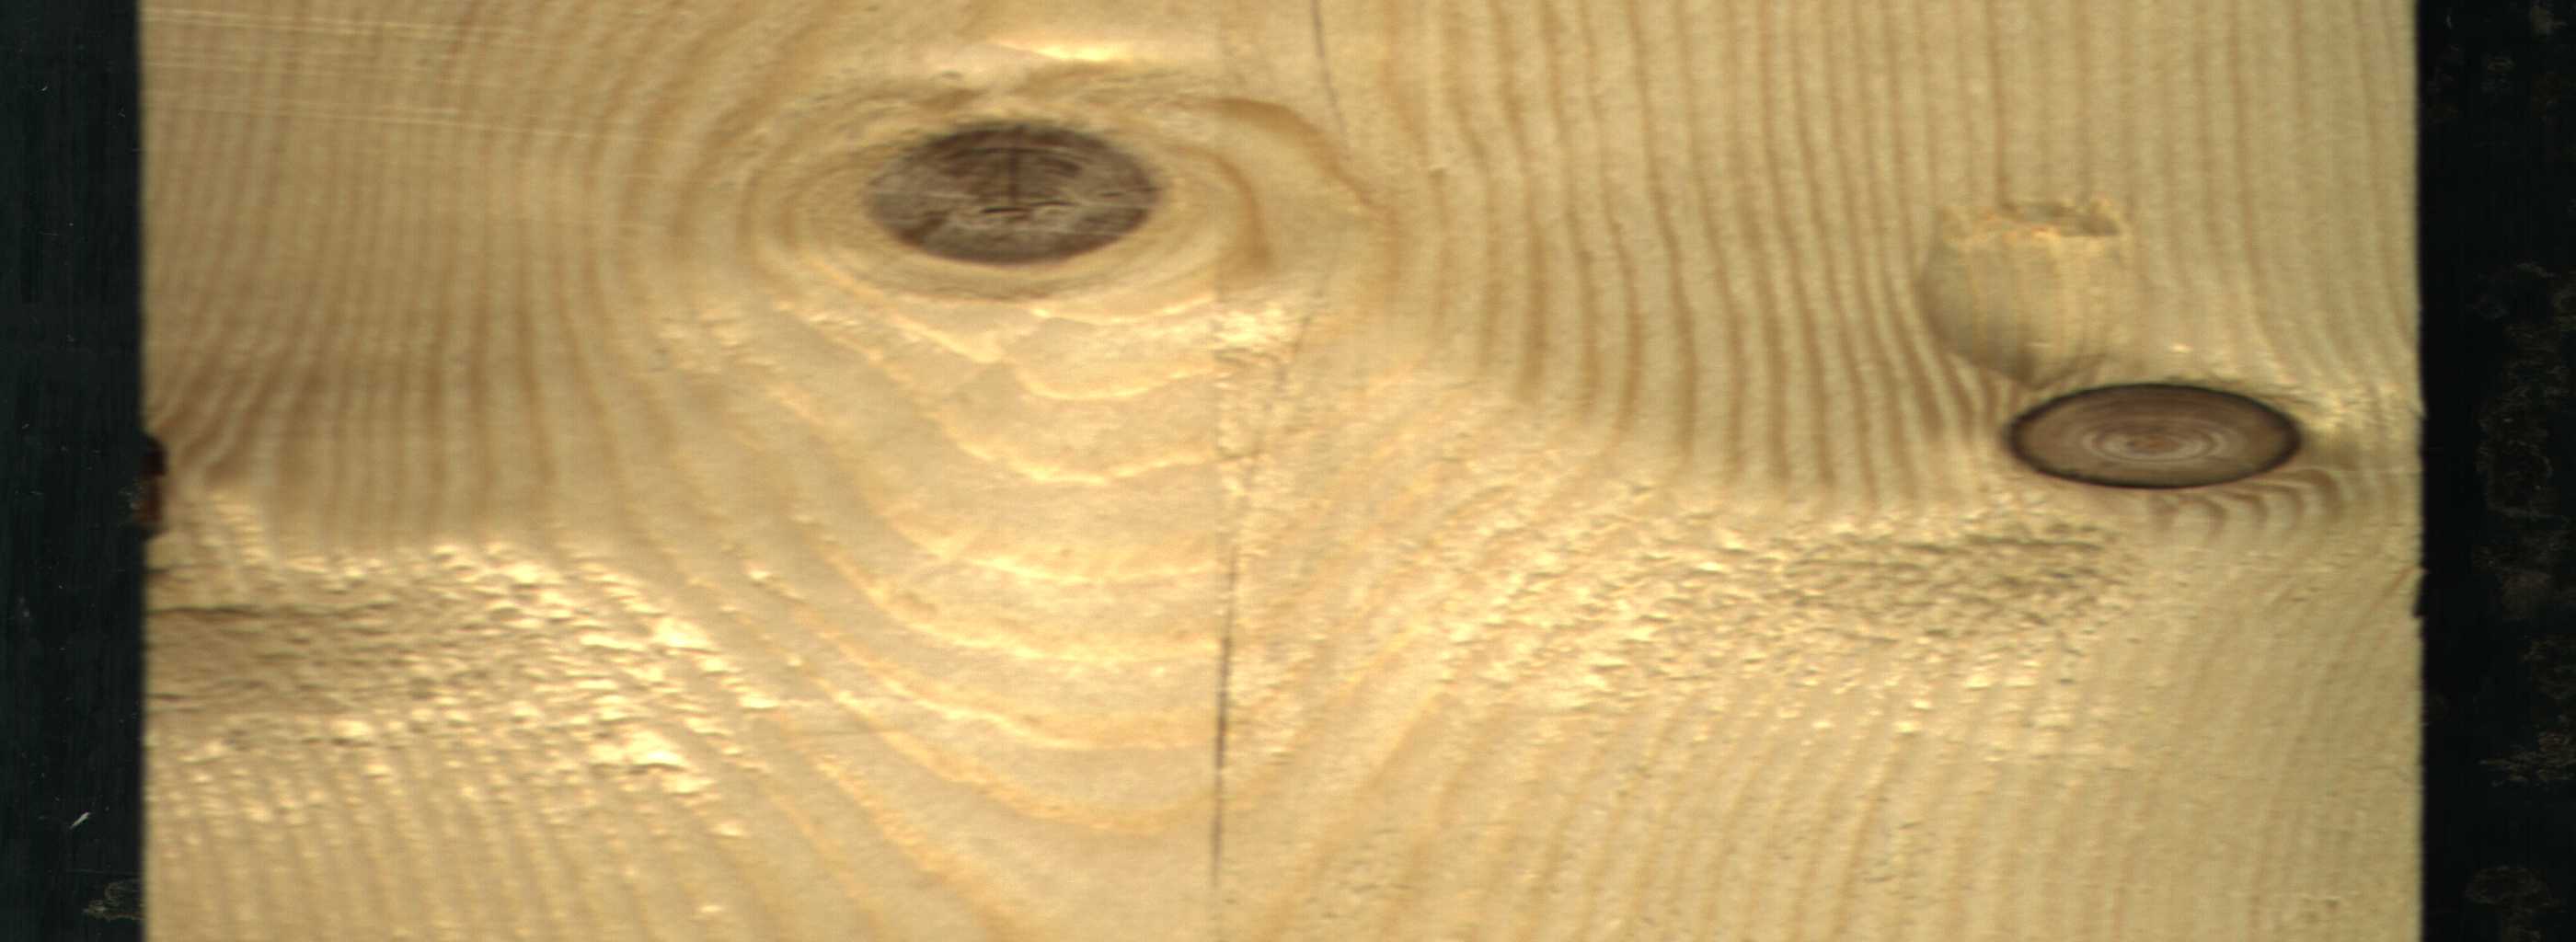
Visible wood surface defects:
Crack
Crack
Dead_Knot
Dead_Knot